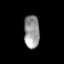
Tissue: lung
Cell type: Epithelial cells
Senescence score: 0.1686
Nuclear area (px): 505
Mean DAPI intensity: 149.147